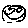
Label: smiley face